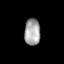
Tissue: lung
Cell type: Epithelial cells
Senescence score: 0.1649
Nuclear area (px): 413
Mean DAPI intensity: 165.692